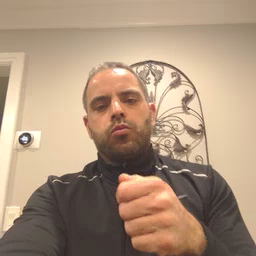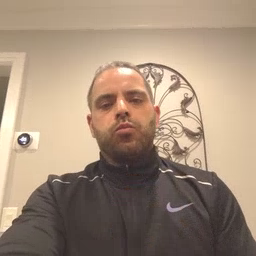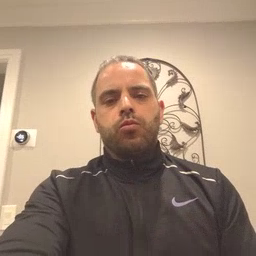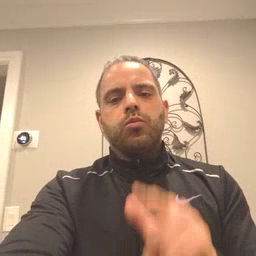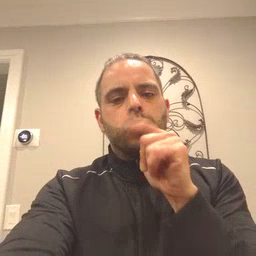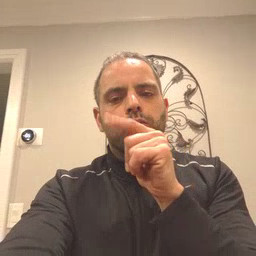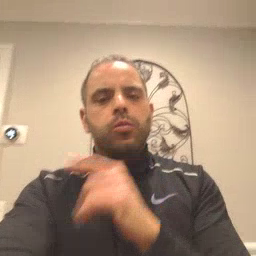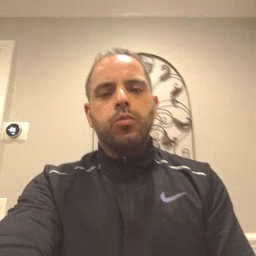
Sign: who